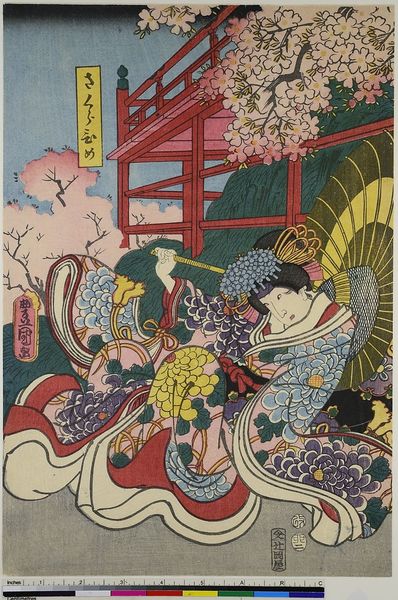
Titel: Die Schauspieler Iwai Kumesaburo III als Sakura-hime und Kataoka Gado II als Seigen Azari
Künstler: Utagawa Kunisada
Standort: Hamburg
Institution: Museum für Kunst und Gewerbe Hamburg
Schlagwörter: frau, theater, holzschnitt, druckgraphik, druckgrafik, zeit, schauspieler, farbholzschnitt, schauspielerin, spring, kabuki, edo, reproduktionen, druckerzeugnisse, theateraufführung, ukiyo